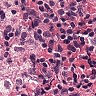
Metastatic tissue present: no